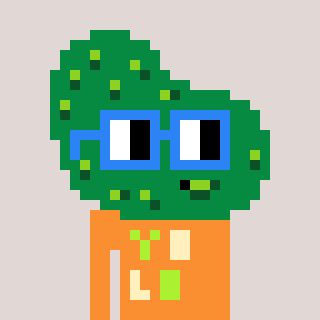
a pixel art character with square blue glasses, a pickle-shaped head and a orange-colored body on a warm background